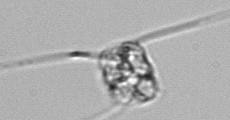
Label: Chaetoceros_danicus